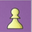
Piece: wP